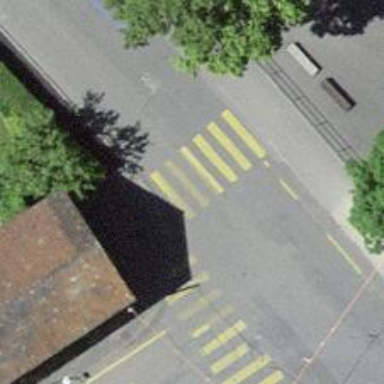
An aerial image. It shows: Asphalt road designated as living street.